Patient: sex M, age 78
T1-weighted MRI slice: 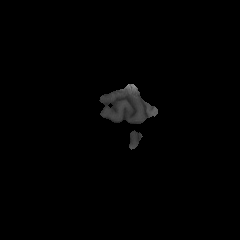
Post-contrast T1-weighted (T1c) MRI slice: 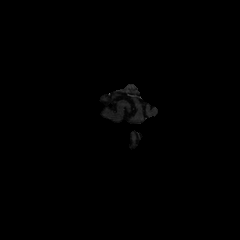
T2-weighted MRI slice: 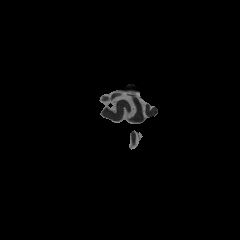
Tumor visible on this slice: no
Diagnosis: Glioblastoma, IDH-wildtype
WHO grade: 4